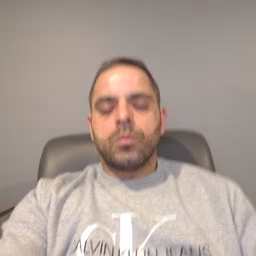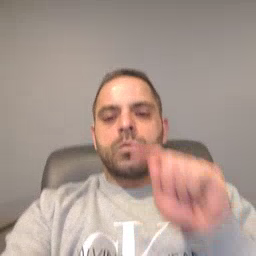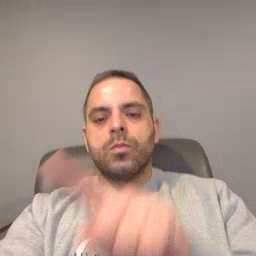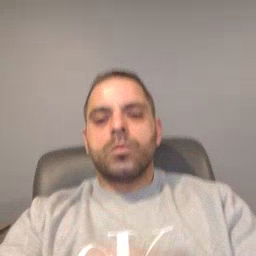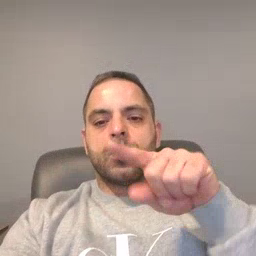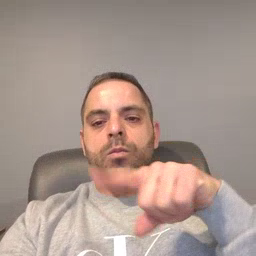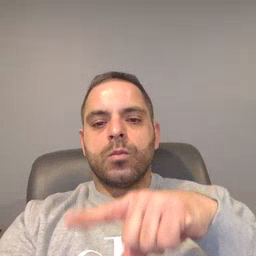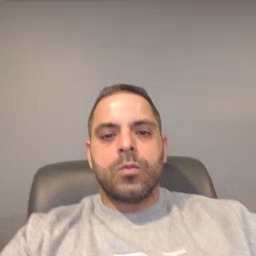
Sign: time